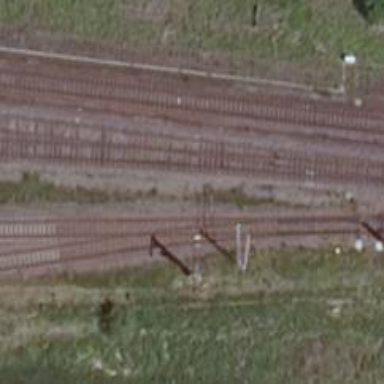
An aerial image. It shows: Railway signal.